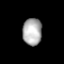
Tissue: lung
Cell type: Epithelial cells
Senescence score: 0.5403
Nuclear area (px): 508
Mean DAPI intensity: 174.915